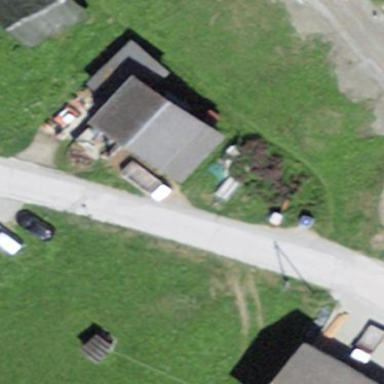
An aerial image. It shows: Farm building.